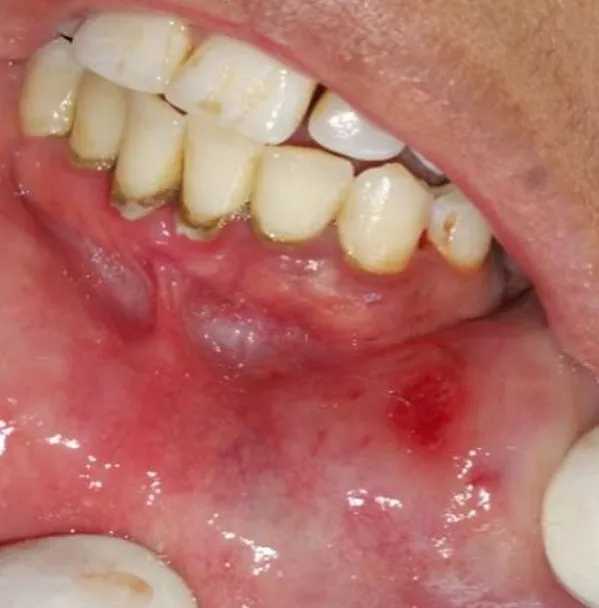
Post-operative view after application of LLL therapy on the labial lesion.
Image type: pathology (fish)